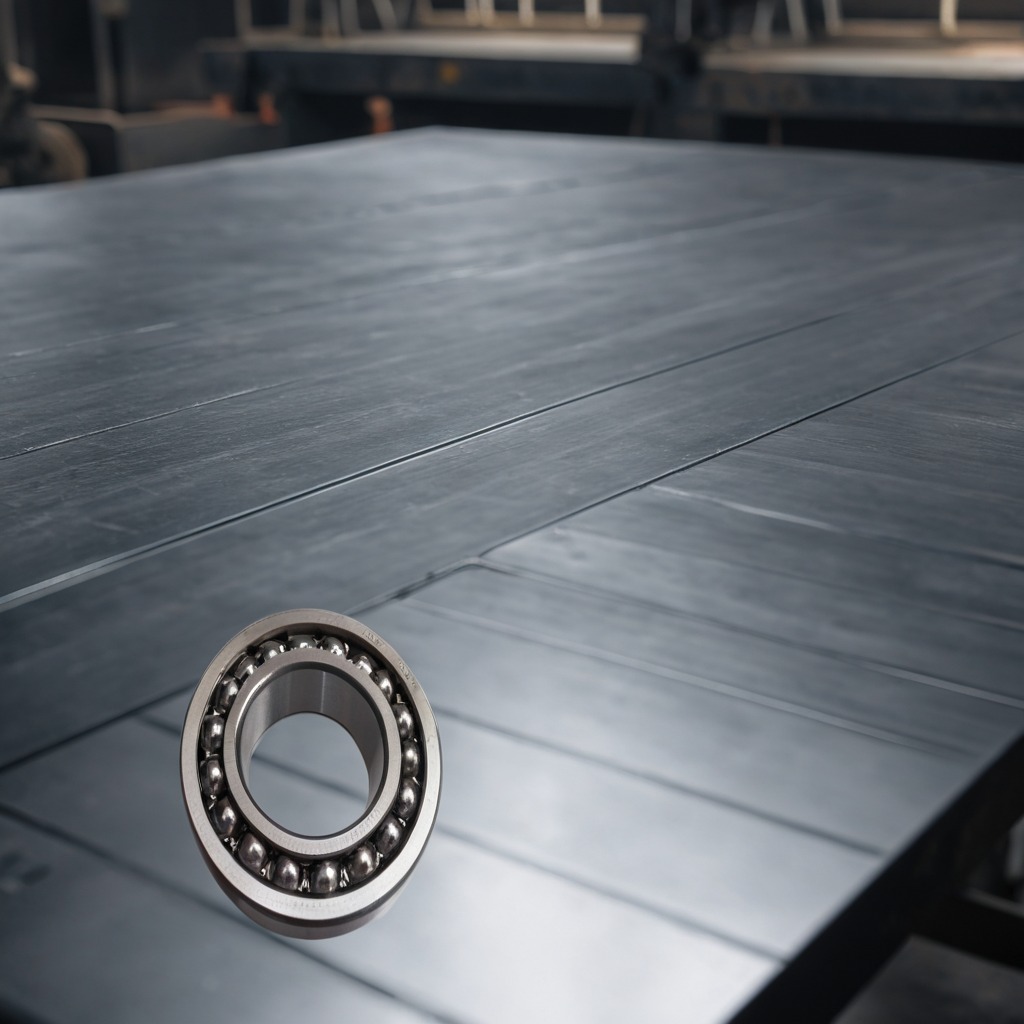
A metal ball bearing is lying on the cold steel table in a mining workshop.